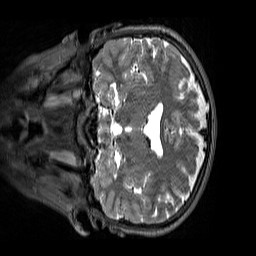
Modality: T2w
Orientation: coronal
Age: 11
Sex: female
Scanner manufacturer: siemens
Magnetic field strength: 3 T
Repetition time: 3.2 s
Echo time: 0.408 s